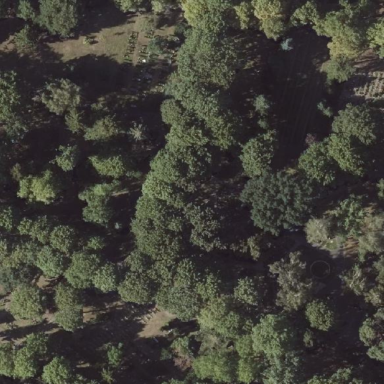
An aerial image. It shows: Sector in the cemetery.